Aerial crown-view tile of a tropical tree (Barro Colorado Island, Panama), acquired 20241216:
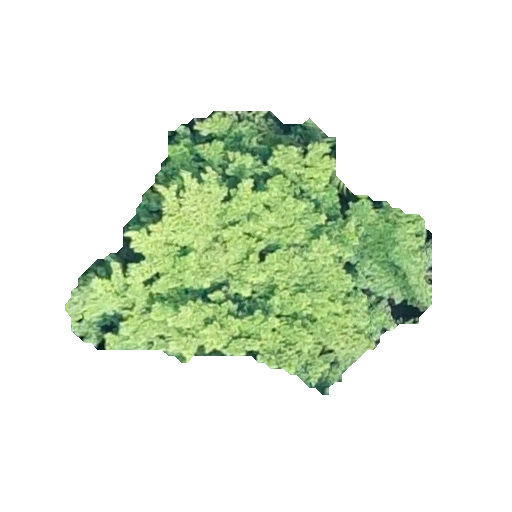
Species: Guapira myrtiflora
GBIF accepted scientific name: Guapira myrtiflora
Crown area: 93.967 m²